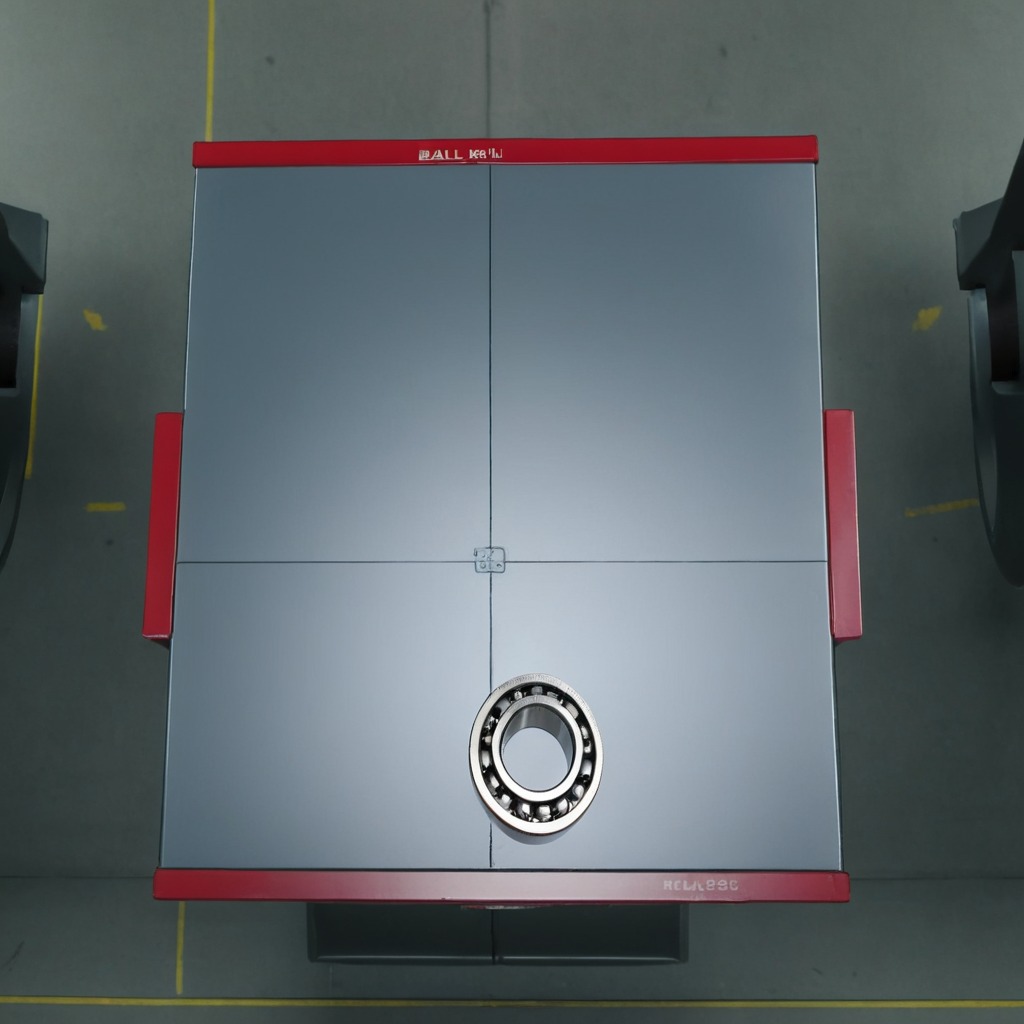
A metal ball bearing is lying on the toolbox surface.